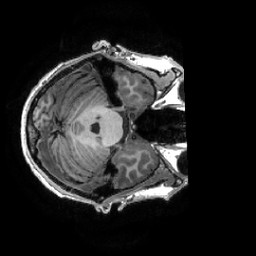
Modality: T1w
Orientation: axial
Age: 31
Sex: male
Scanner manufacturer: ge
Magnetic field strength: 3 T
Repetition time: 0.0073 s
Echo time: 0.003 s